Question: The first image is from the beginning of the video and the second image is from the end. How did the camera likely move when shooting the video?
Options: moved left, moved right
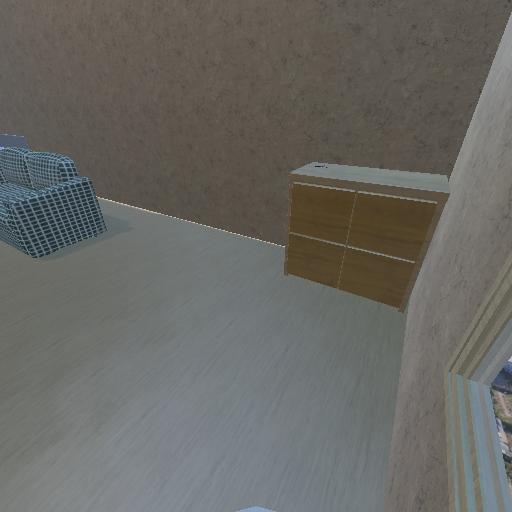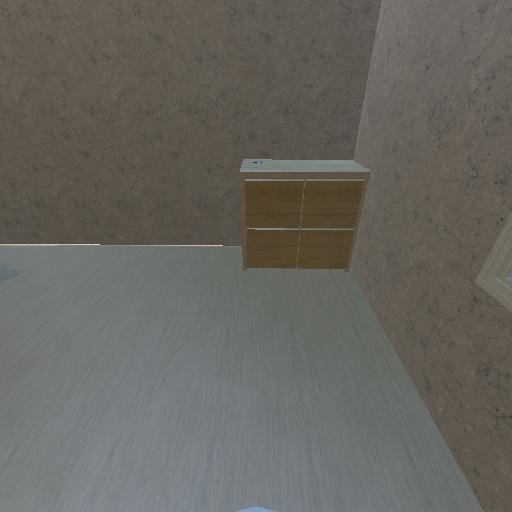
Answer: moved left